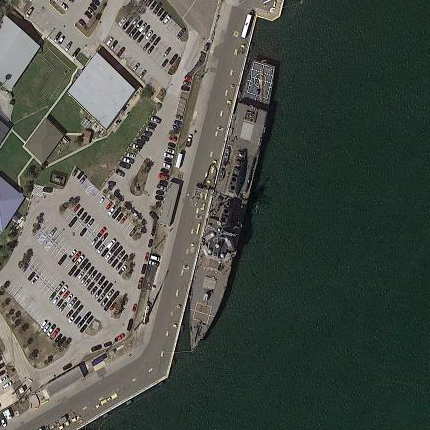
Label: Arleigh_Burke-class_destroyer